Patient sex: M
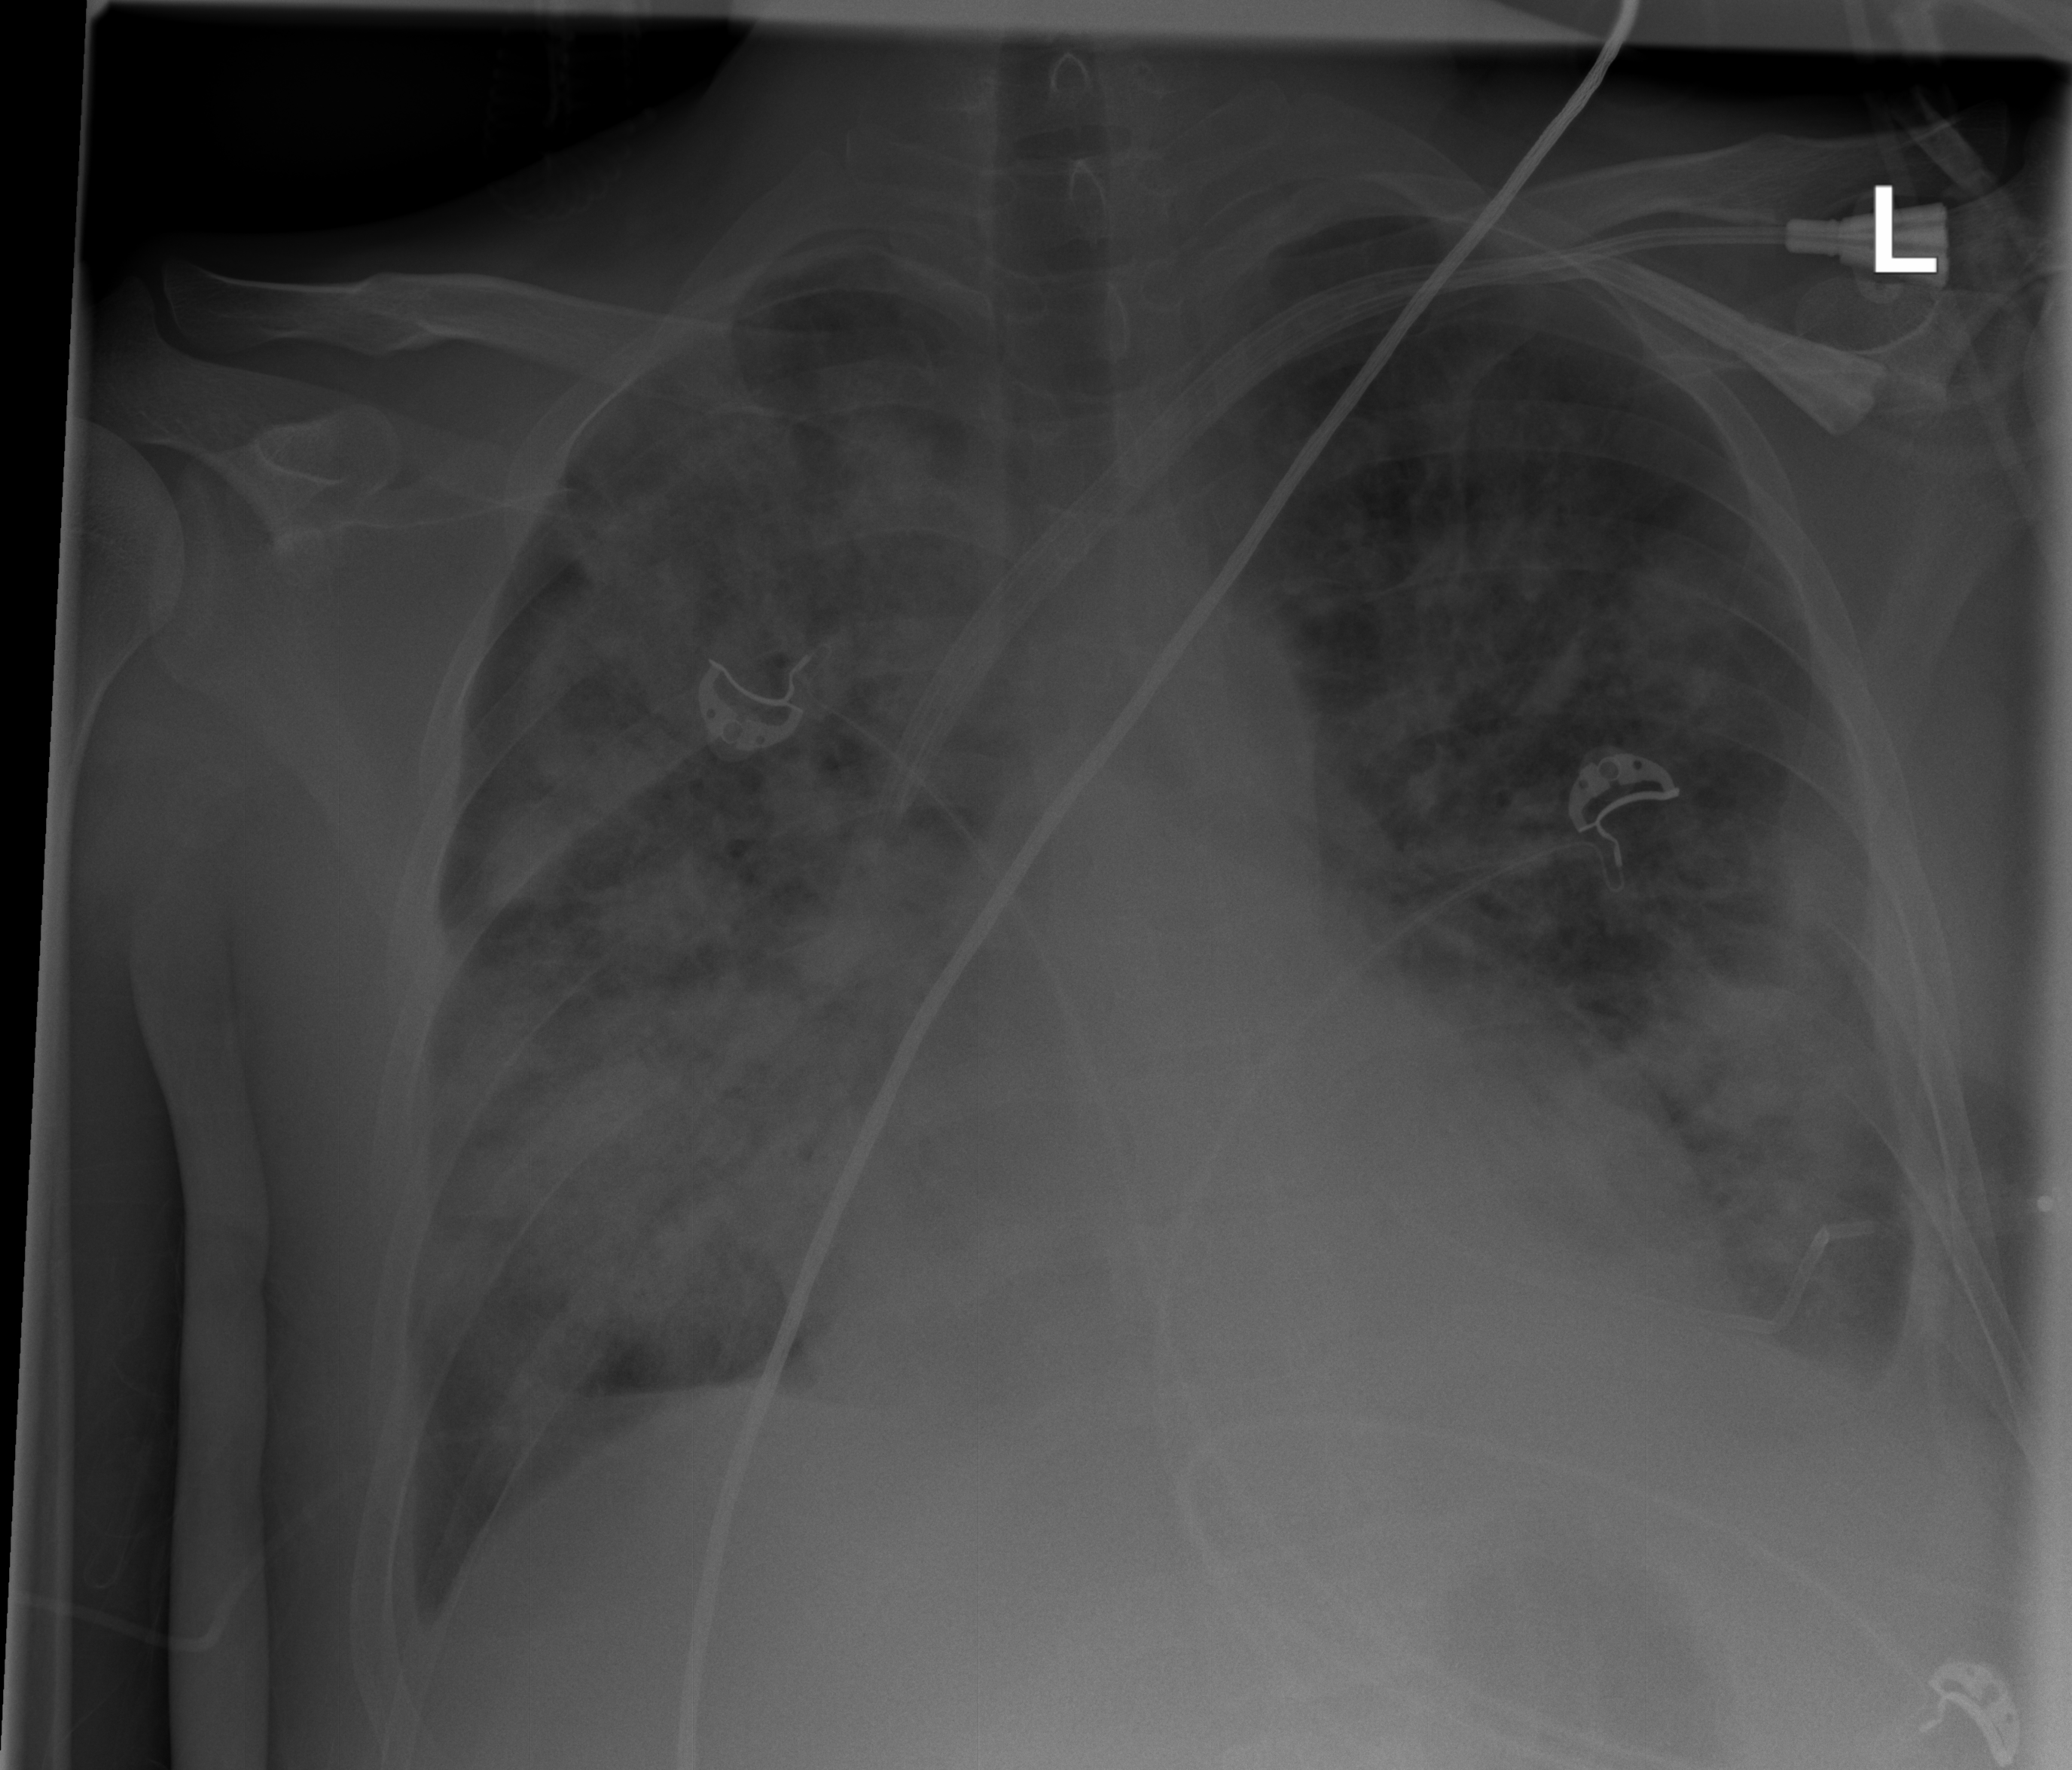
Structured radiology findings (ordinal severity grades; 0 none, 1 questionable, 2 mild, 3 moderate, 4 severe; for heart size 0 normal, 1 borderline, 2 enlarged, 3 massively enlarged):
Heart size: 1
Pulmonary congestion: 2
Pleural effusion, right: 2
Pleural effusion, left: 2
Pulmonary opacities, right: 4
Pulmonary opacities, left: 3
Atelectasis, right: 3
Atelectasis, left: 3